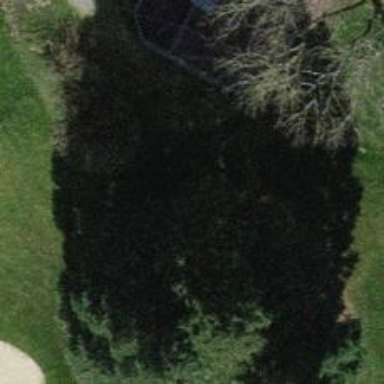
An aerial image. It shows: Beautiful tree in nature.